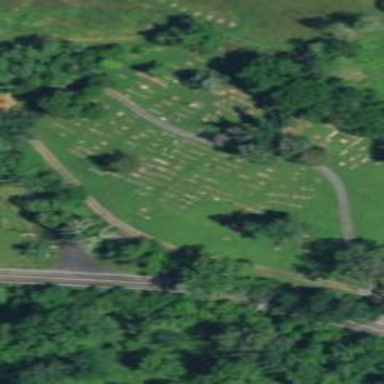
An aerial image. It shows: Graveyard.